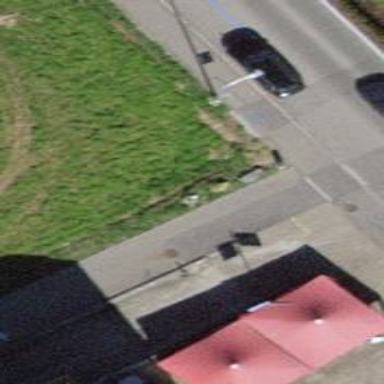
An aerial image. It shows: Bollard.